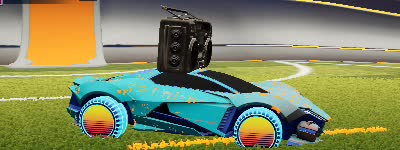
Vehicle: werewolf